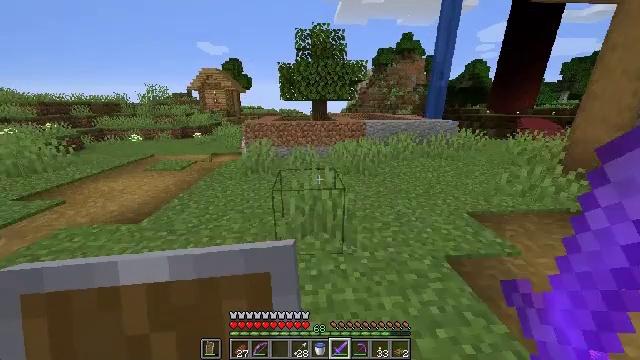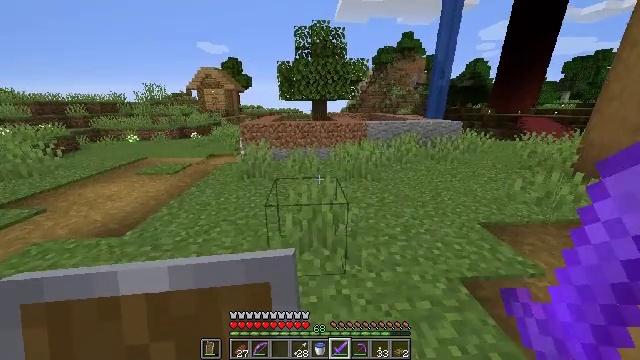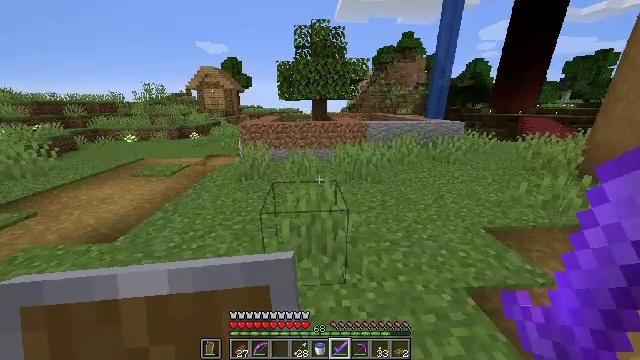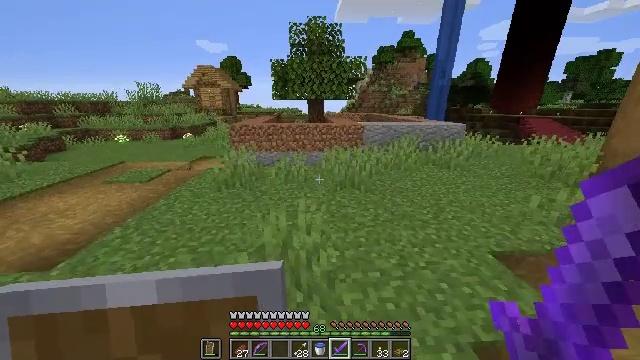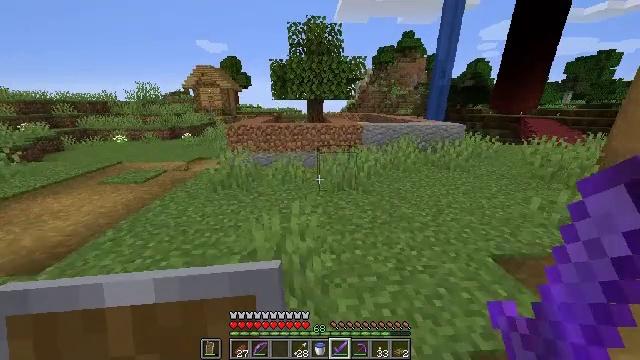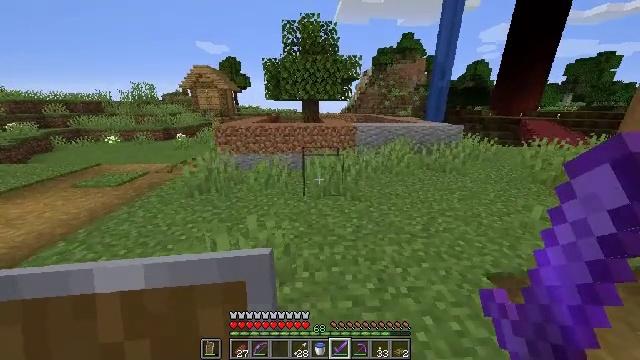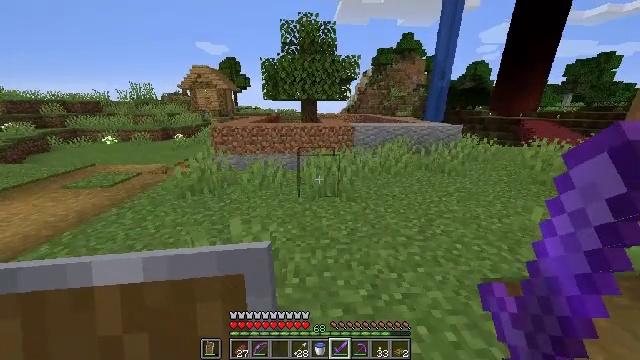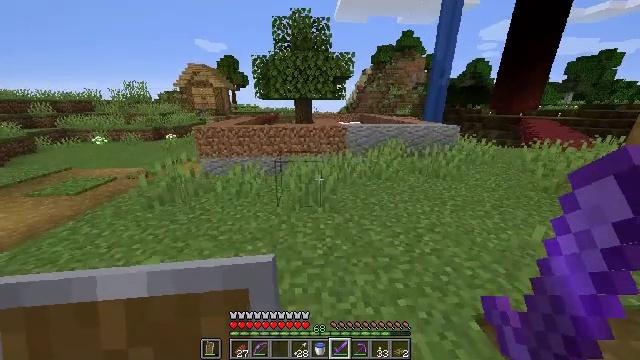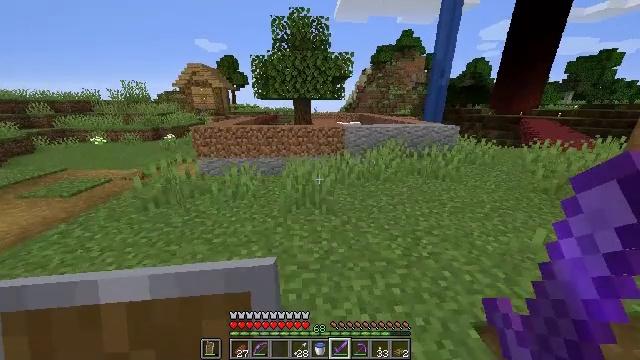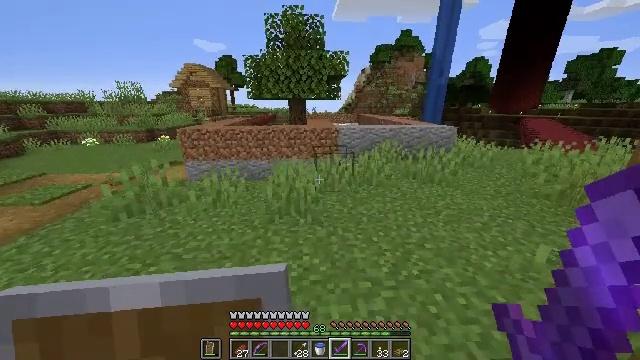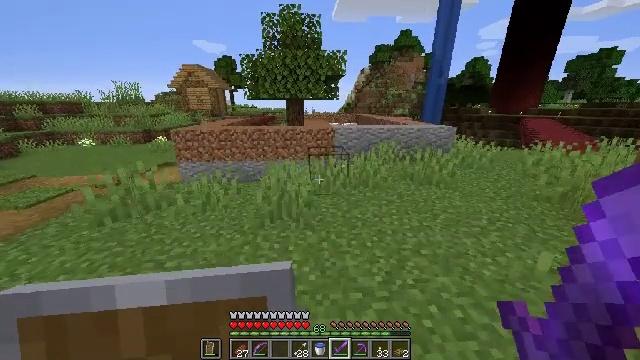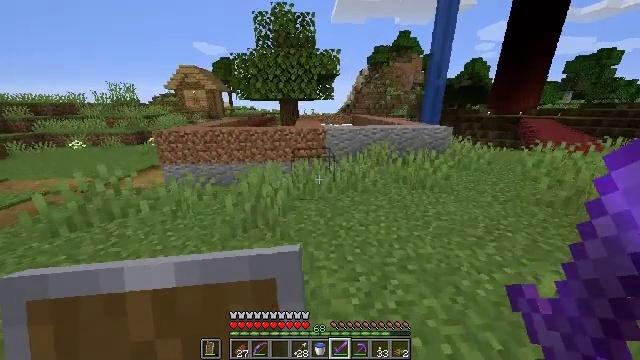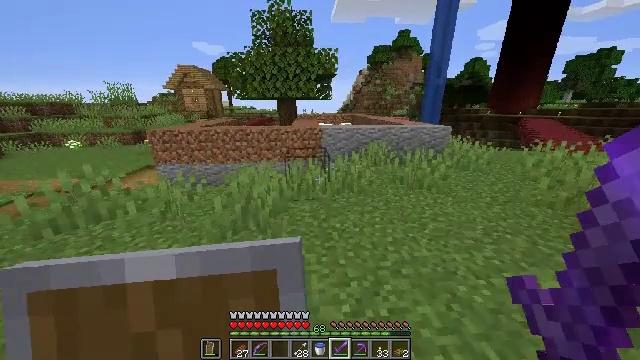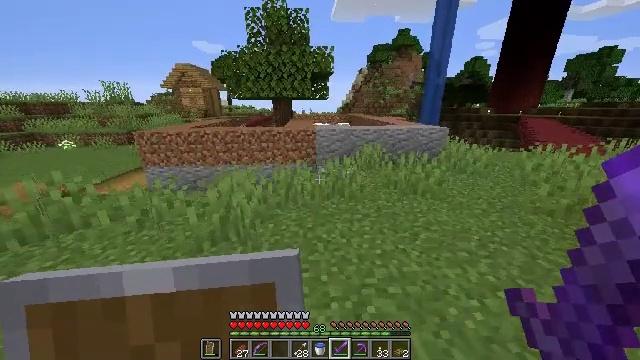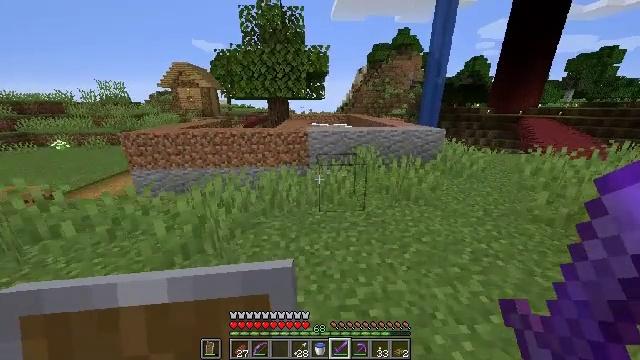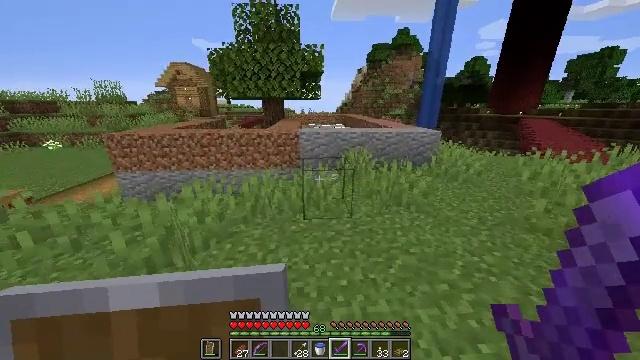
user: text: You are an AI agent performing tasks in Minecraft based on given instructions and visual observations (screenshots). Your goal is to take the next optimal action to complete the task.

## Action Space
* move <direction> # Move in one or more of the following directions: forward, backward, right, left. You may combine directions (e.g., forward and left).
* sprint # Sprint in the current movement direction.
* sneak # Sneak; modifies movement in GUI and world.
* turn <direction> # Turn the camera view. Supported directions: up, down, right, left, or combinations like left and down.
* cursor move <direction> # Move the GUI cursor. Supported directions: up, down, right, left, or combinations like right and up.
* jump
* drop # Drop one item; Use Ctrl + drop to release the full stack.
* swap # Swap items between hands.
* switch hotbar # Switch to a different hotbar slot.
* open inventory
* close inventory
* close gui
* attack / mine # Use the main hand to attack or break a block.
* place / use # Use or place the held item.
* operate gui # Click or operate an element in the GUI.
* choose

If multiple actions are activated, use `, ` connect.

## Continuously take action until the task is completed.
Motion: motion action
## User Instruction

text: Combat the cow.
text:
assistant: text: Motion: move forward
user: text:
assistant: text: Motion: move forward and move right
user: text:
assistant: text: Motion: move forward and move right
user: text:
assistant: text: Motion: move forward and move right
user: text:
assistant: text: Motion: move forward and move right
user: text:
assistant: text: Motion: move forward and move right
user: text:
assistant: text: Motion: move forward and move right
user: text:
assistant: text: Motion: move forward and move right
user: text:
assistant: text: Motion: move forward and move right
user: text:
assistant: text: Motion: move forward and move right
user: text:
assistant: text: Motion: move forward and move right
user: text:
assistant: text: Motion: move forward and move right
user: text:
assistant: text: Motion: move forward and move right
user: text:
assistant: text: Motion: move forward and move right
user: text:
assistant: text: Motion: move forward and move right
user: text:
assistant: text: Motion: move forward and move right
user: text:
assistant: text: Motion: move forward and move right
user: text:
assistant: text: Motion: move forward and move right
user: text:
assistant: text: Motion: move forward and move right
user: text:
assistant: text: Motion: move forward
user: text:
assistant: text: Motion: move forward
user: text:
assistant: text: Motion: move forward
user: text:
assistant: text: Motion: move forward
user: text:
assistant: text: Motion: move forward
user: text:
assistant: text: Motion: move forward
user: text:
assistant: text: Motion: move forward, turn down
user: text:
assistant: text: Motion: turn left and down
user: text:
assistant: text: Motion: move forward, turn left and down
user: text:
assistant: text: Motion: move forward and move left, turn left and down
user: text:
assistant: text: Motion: move forward and move left, turn left